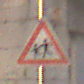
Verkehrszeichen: KinderRechts
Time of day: Midday
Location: Outdoor (Urban)
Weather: Clear
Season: NotSpecified
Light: Natural